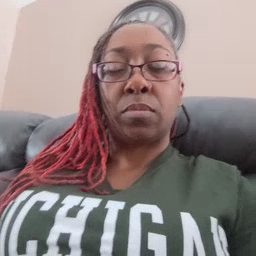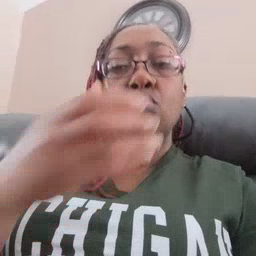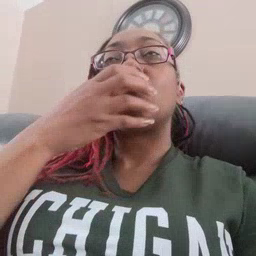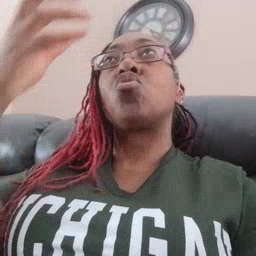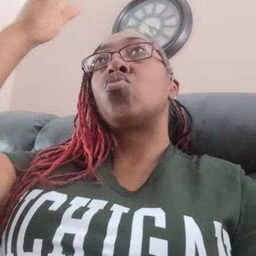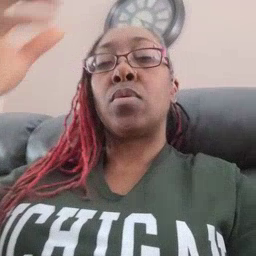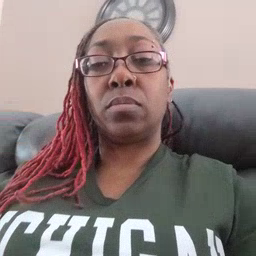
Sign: balloon